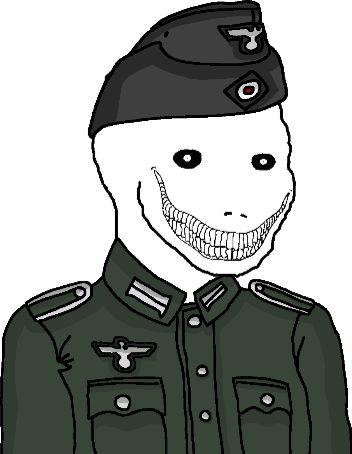
Label: 5_Oomer